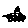
Label: car